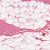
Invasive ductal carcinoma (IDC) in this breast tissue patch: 0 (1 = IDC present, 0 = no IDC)